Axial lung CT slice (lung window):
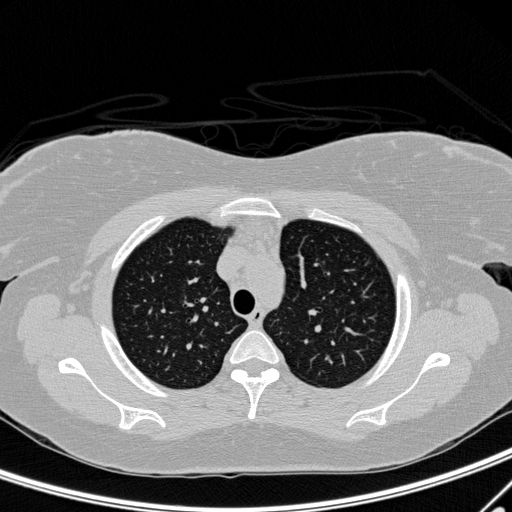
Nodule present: no